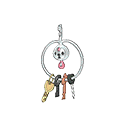
Pok\u00e9mon: klefki